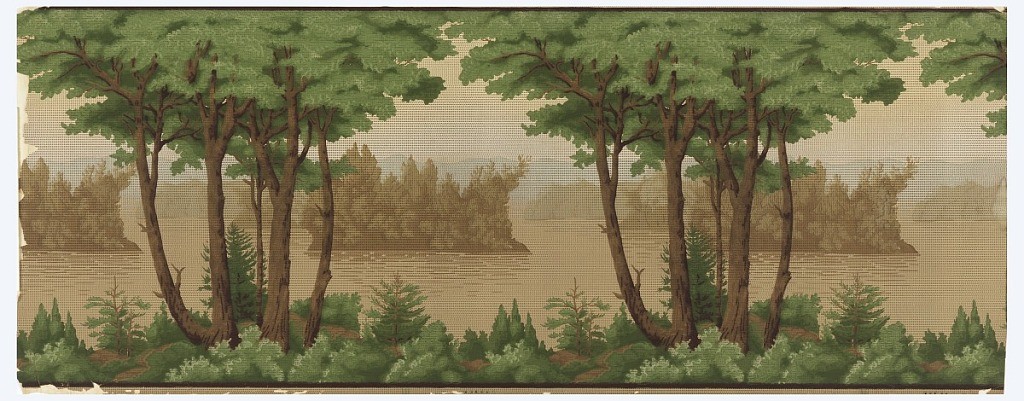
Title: Frieze
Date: ca. 1905
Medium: Machine-printed paper
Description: Landscape frieze, with repeating design of mountain lake set with islands. Identical trees in foreground, with one clump of pines, in the distance, appearing larger than others. Entire paper printed with close set lines of square dots, intended to suggest the appearance of tapestry.